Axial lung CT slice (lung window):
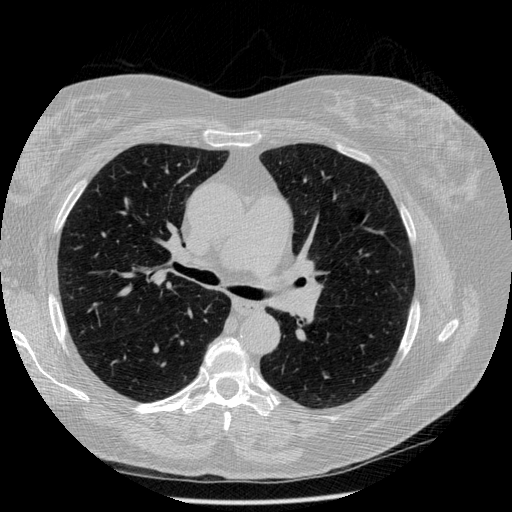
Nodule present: no